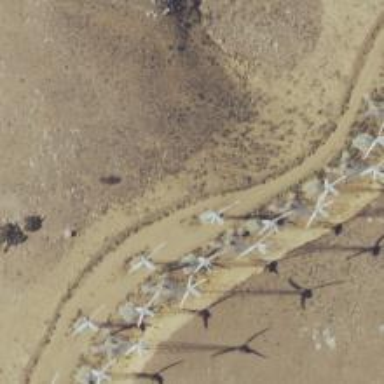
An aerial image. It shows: Wind power generator with wind turbines.